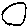
Label: circle